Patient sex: F
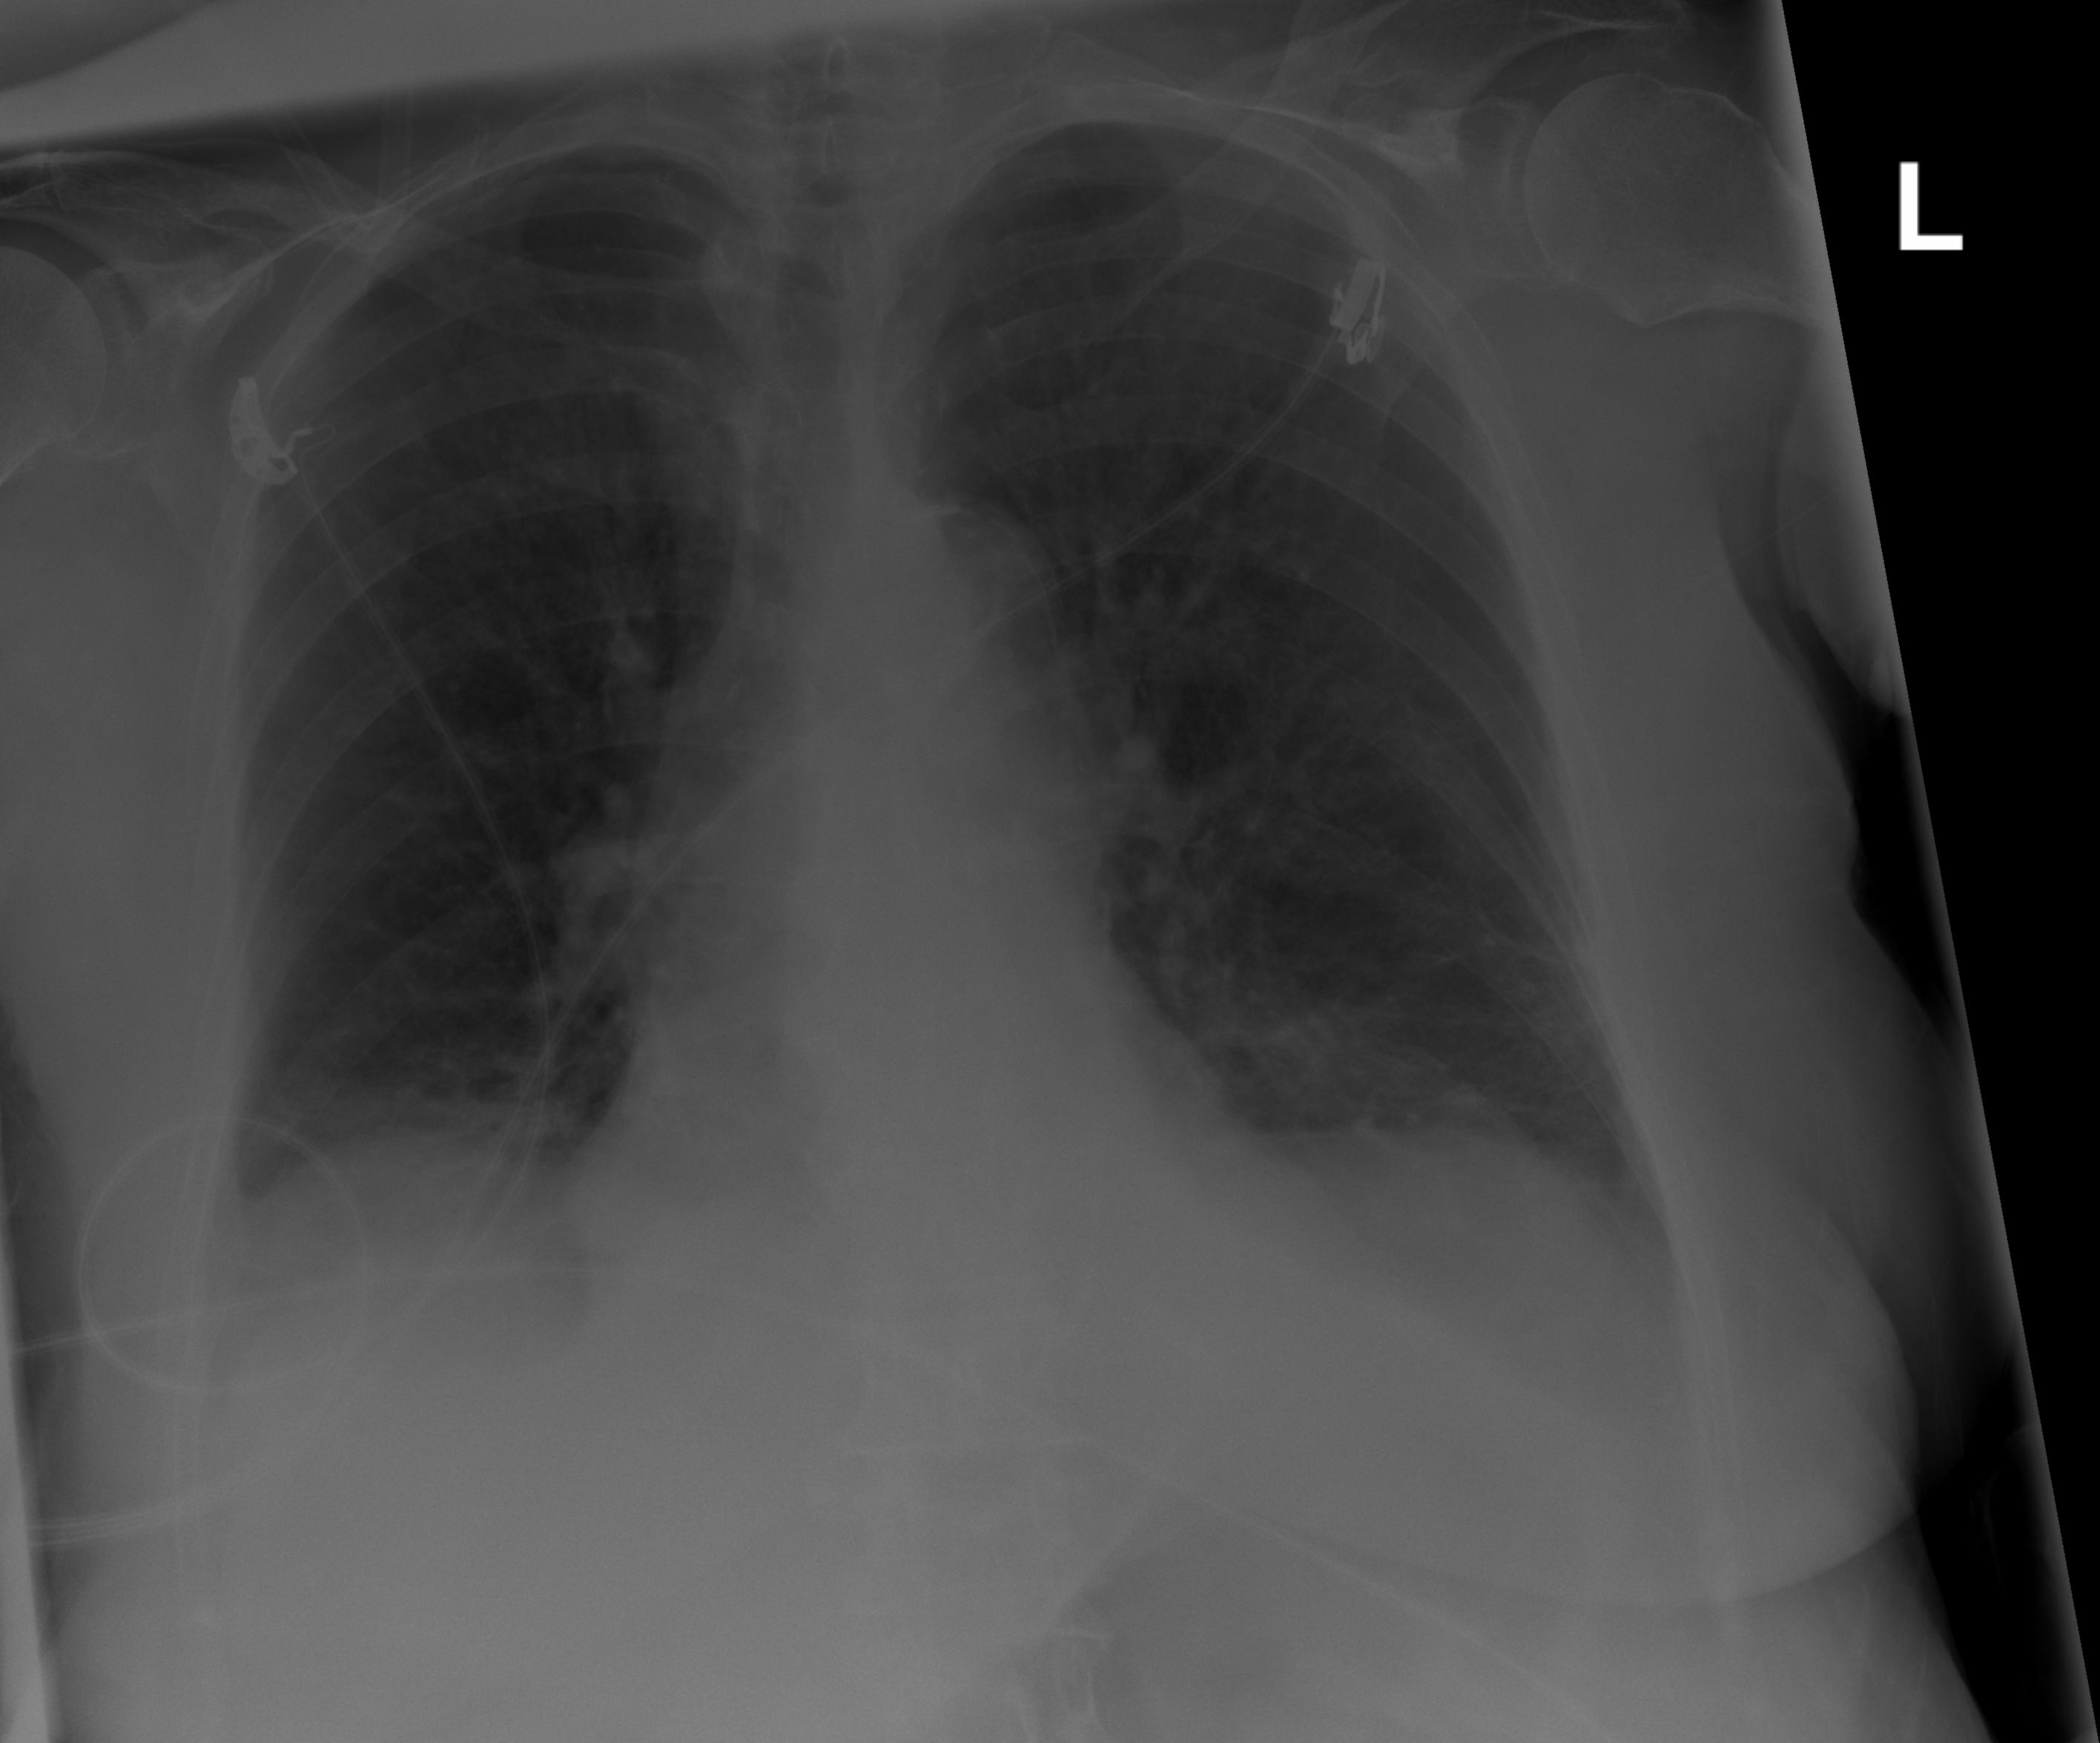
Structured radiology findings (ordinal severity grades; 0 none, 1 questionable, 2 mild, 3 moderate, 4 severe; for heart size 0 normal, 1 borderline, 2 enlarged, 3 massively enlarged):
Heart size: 0
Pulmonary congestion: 0
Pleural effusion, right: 0
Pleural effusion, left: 0
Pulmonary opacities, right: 0
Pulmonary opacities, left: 0
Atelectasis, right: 2
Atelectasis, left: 2